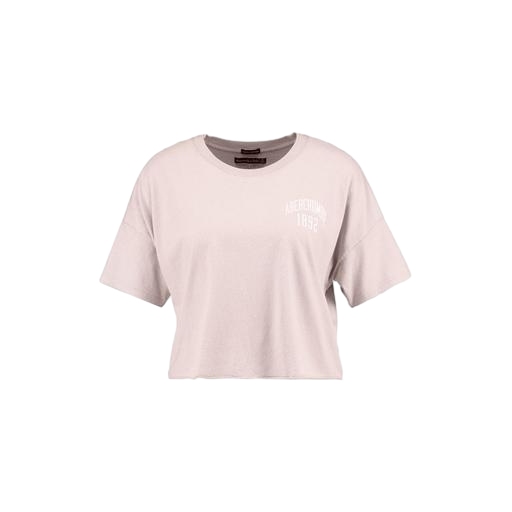
pink cropped t-shirt, pink graphic t-shirt, crop tee, white background